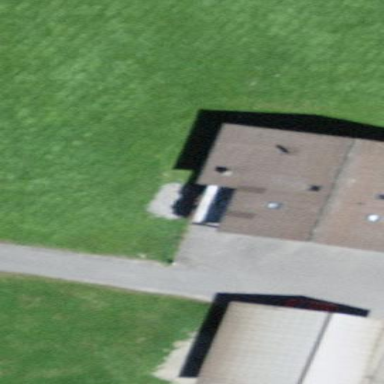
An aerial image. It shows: Residential building.